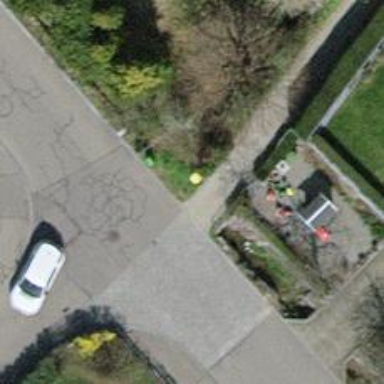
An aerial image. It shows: Post box.